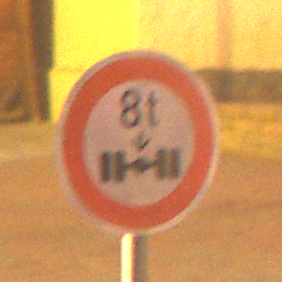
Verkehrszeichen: TatsaechlicheAchslast
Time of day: Night
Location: Outdoor (Urban)
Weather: Clear
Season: NotSpecified
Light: Artificial